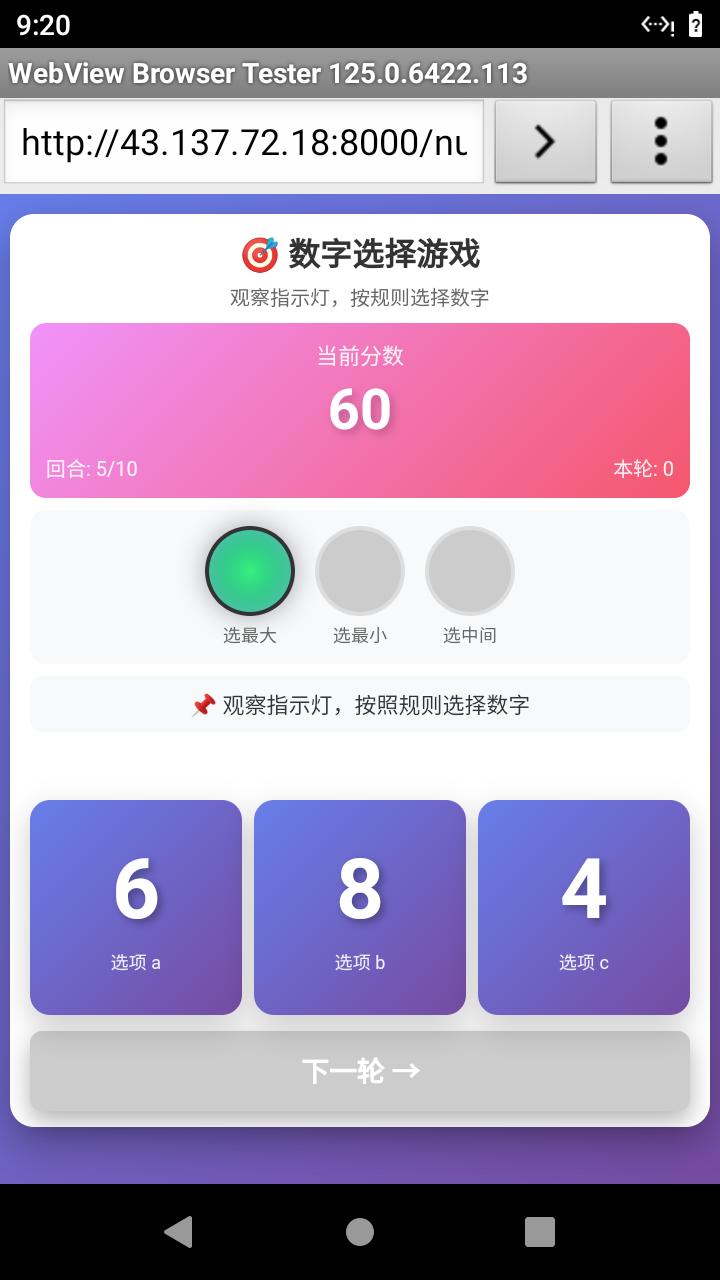

Select the correct number based on the traffic light color.
Answer: 1